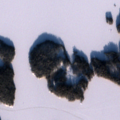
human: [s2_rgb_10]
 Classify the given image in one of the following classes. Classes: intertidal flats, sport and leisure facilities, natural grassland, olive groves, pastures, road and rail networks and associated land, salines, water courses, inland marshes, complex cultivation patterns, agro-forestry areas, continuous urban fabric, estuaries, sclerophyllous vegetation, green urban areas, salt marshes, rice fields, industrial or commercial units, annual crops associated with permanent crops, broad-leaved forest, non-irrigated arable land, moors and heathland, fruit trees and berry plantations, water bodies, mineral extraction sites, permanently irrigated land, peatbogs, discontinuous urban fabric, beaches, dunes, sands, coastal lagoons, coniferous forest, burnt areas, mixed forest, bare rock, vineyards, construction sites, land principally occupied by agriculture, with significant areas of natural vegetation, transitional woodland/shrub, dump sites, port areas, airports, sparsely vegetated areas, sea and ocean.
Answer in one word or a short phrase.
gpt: coniferous forest, mixed forest, water bodies